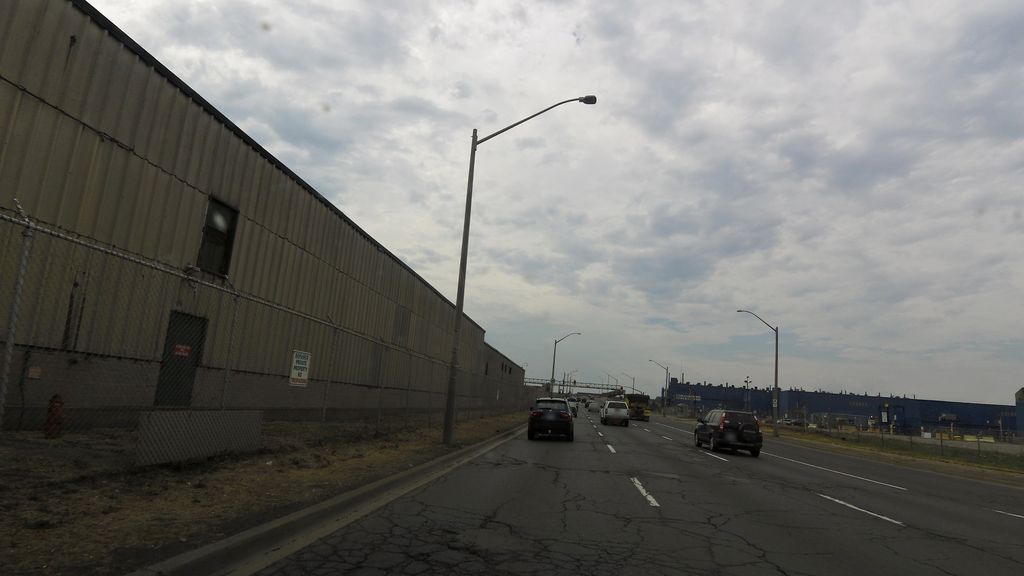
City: hamilton